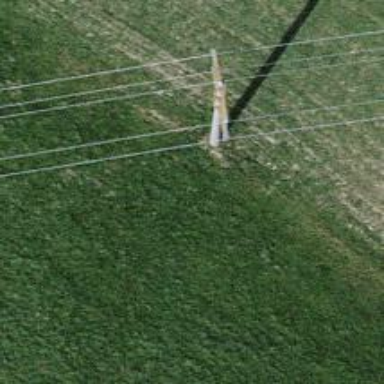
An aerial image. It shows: Power line is depicted.